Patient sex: F
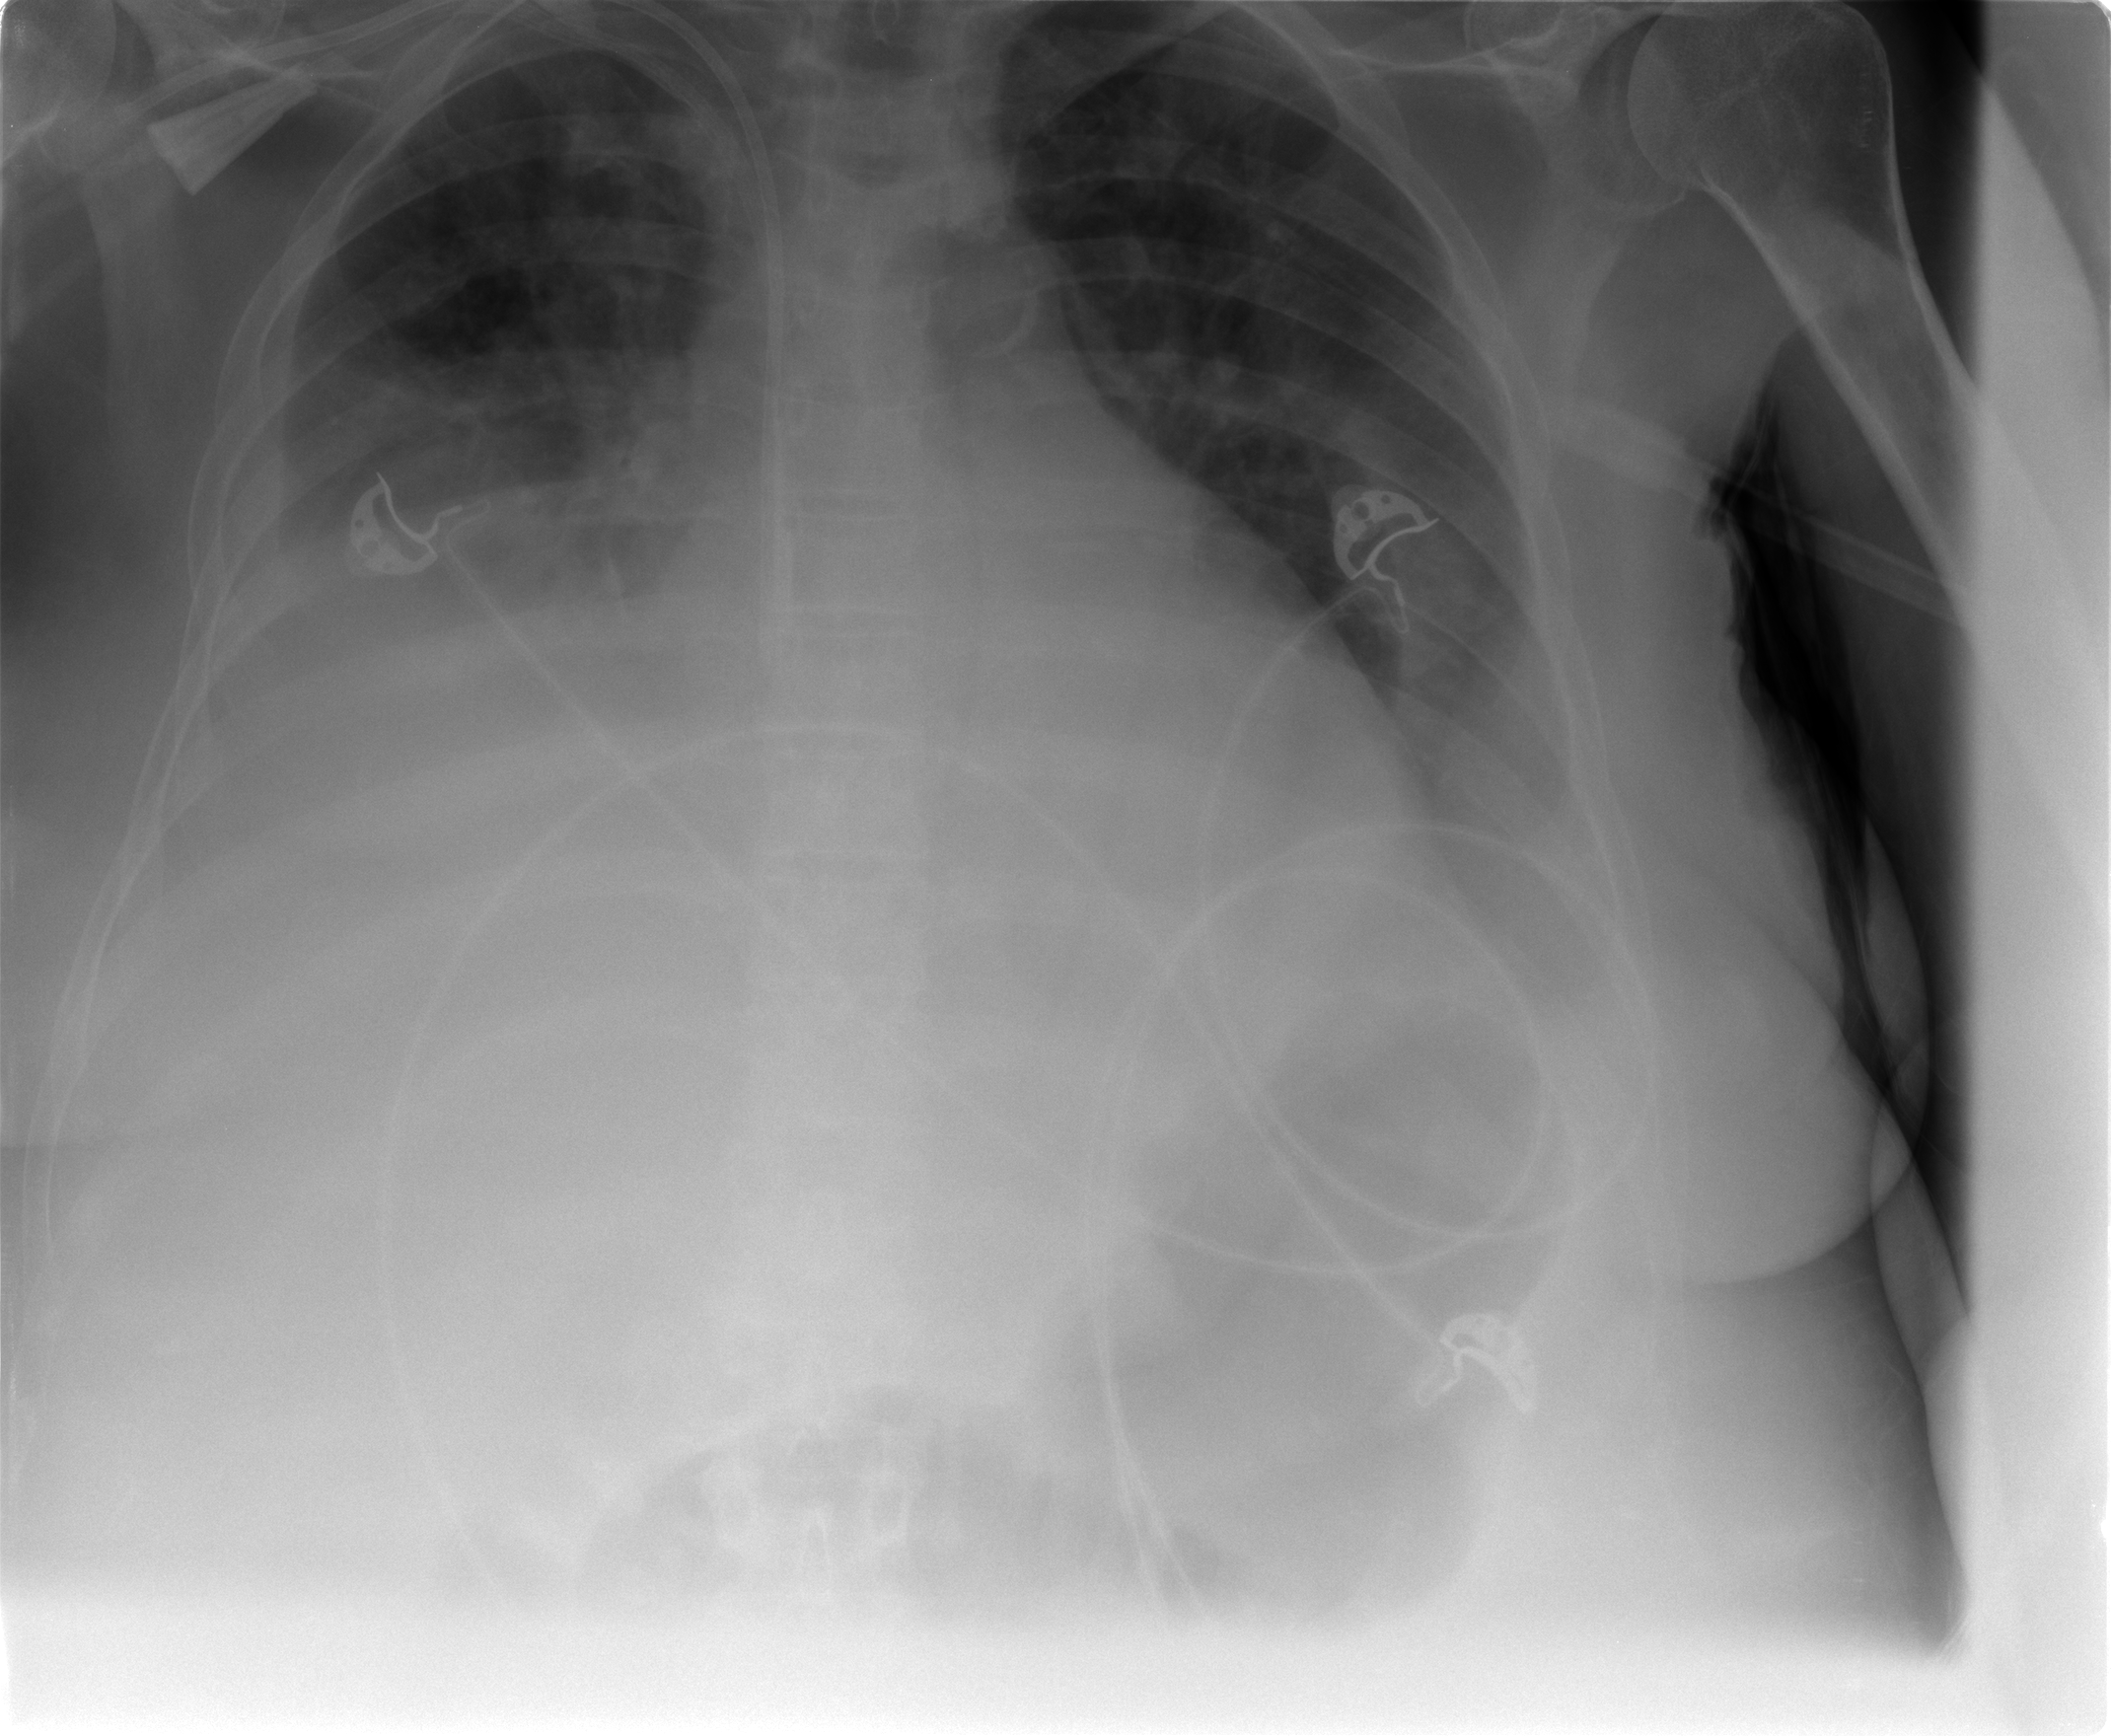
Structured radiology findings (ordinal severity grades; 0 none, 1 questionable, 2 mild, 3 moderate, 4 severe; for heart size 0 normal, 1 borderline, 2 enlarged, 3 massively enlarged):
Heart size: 1
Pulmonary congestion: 1
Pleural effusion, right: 3
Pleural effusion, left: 2
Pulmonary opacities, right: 2
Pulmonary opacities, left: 0
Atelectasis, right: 3
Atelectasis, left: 3